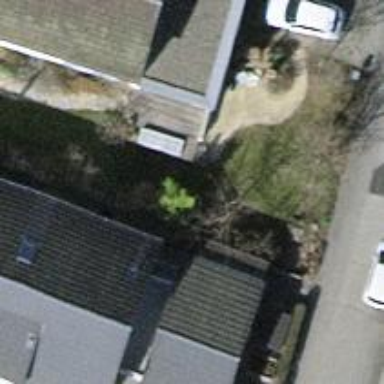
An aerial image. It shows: Detached building.